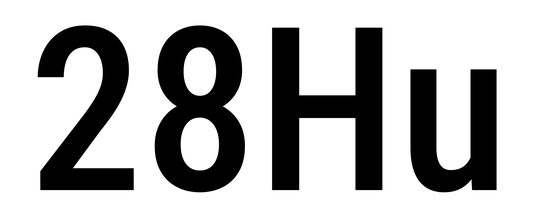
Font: Roboto_Condensed_Medium